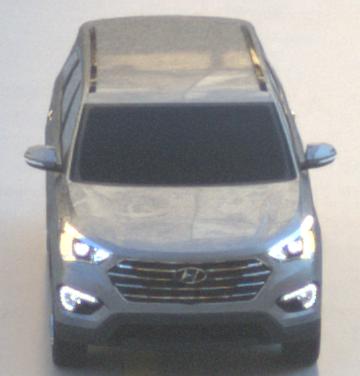
Make: Hyundai
Model: Santa Fe 2.4 GDI
Detailed model: Santa Fe (DM)
Model produced from: 2017/08
Model produced until: 2018/01
Doors: 5
Color: gray
Road condition: wet road
Daytime: morning or afternoon
Contrast: low contrast